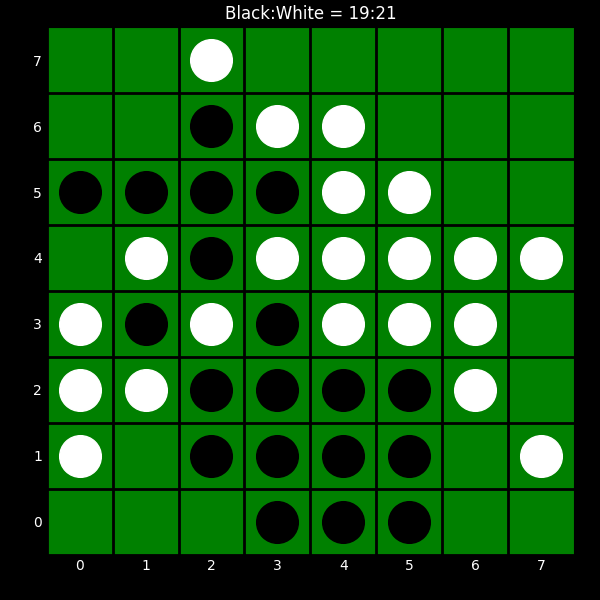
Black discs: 19
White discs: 21